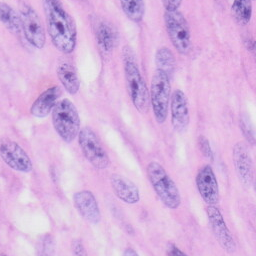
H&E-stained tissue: Skin